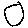
Label: circle